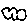
Label: cloud